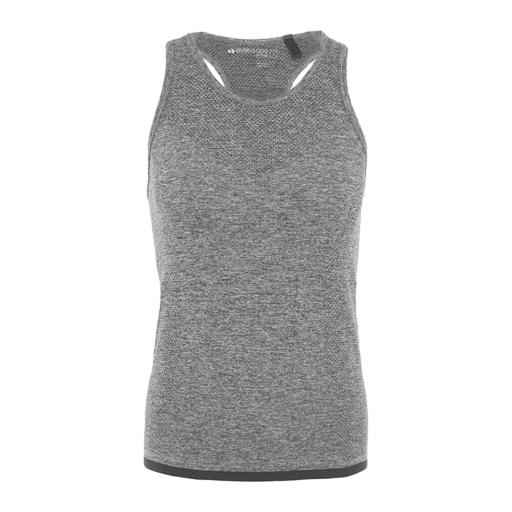
gray women's streaker tank, gray dry running tank, active tank, white background